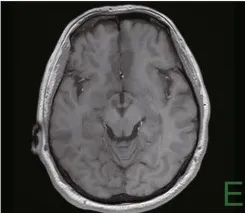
There was no noticeable abnormality in cranial magnetic resonance imaging (D-F).
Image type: radiology (mri)